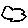
Label: cloud